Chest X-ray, AP view. Patient: 74 years old, sex M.
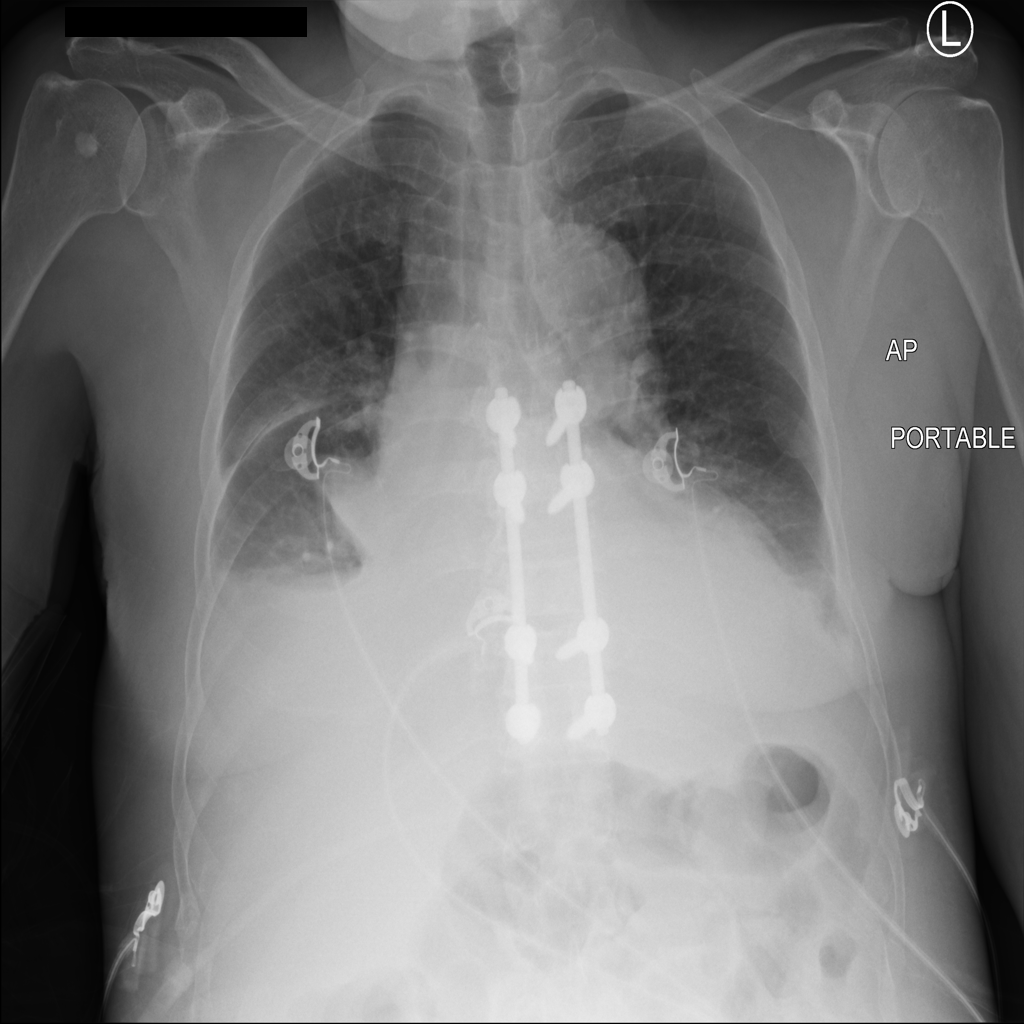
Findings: Effusion